Aerial crown-view tile of a tropical tree (Barro Colorado Island, Panama), acquired 20241112:
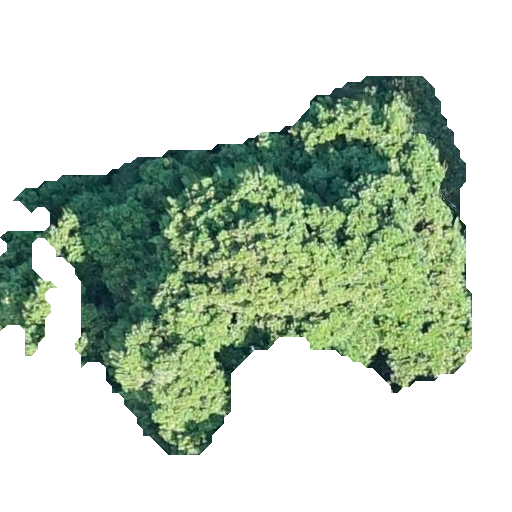
Species: Prioria copaifera
GBIF accepted scientific name: Prioria copaifera
Crown area: 167.747 m²